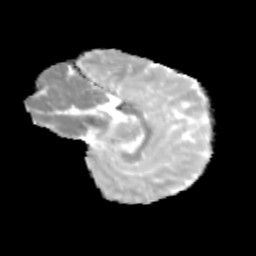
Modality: MD
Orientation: sagittal
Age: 10
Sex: female
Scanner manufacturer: siemens
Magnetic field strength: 3 T
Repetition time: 3.8 s
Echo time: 0.07 s